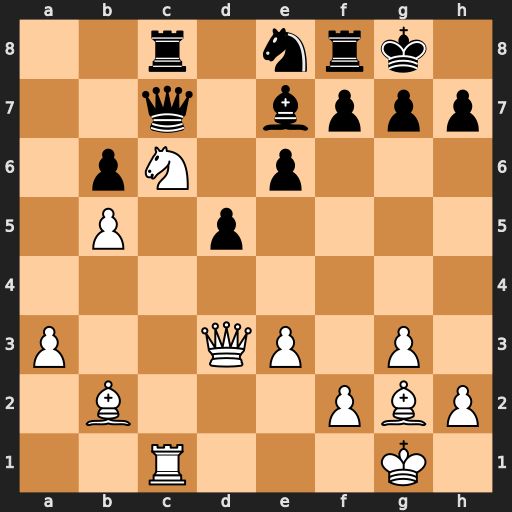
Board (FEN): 2r1nrk1/2q1bppp/1pN1p3/1P1p4/8/P2QP1P1/1B3PBP/2R3K1
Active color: w
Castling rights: -
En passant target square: -
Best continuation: Nxe7+ Qxe7 Rxc8